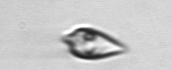
Label: Oxytoxum